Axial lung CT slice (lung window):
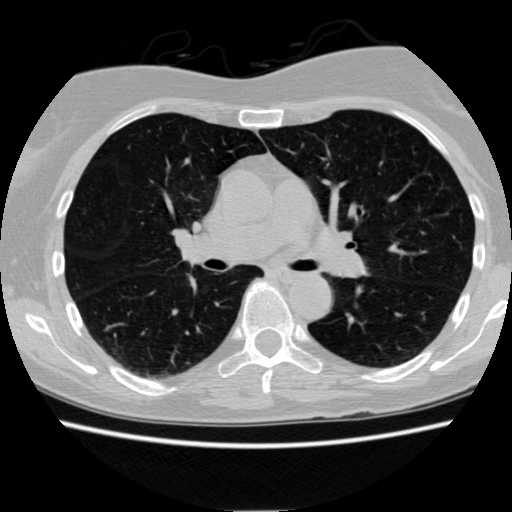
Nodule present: no